Interaction volume radius: 10 \u00c5
Interaction volume height: 30 \u00c5
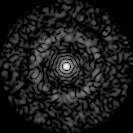
Disorder parameter: 0.8266